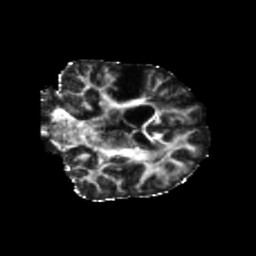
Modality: FA
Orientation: coronal
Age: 46
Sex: male
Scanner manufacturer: siemens
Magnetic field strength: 3 T
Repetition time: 5.47 s
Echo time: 0.0854 s